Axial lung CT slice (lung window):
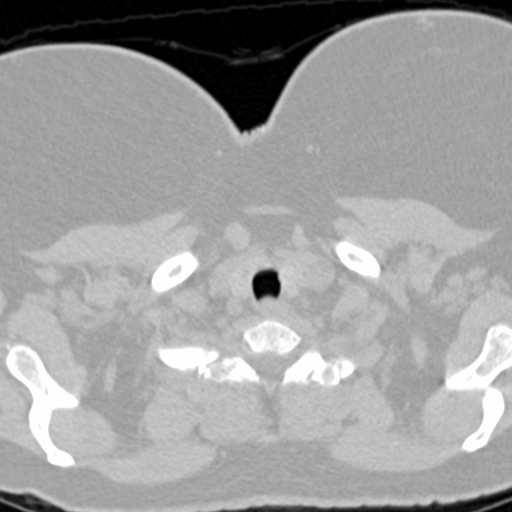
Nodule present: no